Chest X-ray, PA view. Patient: 62 years old, sex M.
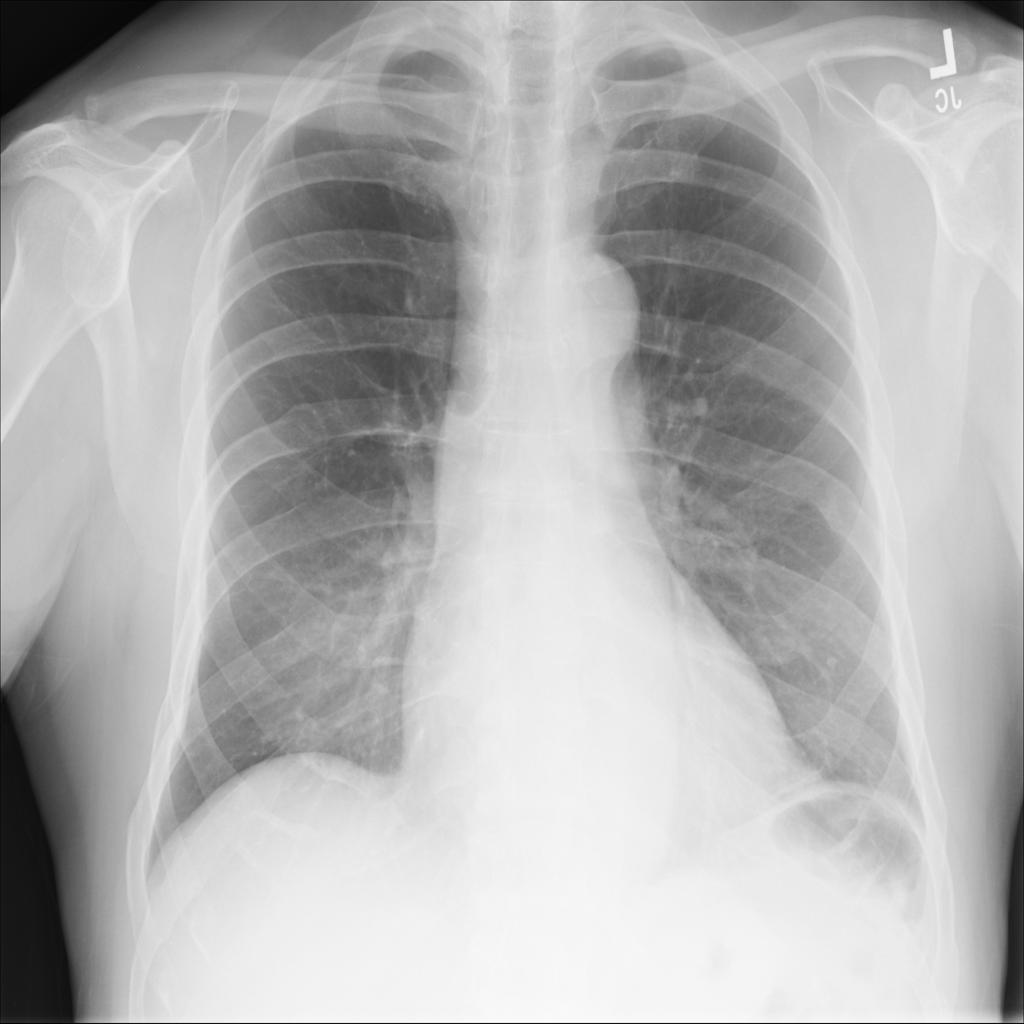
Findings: Fibrosis